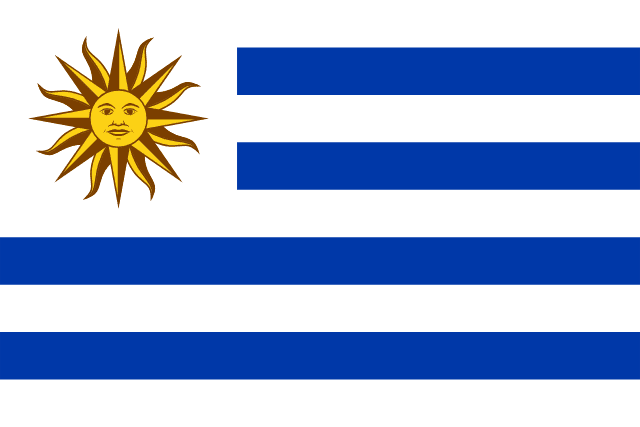
Country: Uruguay
Country code: uy